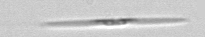
Label: pennate_Pseudo-nitzschia